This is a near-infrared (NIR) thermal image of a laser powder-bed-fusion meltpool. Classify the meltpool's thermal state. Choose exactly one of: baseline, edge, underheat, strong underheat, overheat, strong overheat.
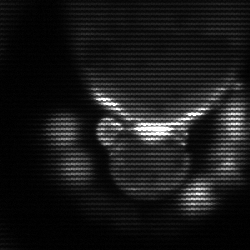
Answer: baseline